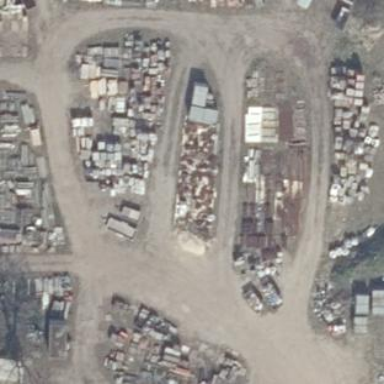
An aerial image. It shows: Brownfield site.